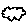
Label: cloud